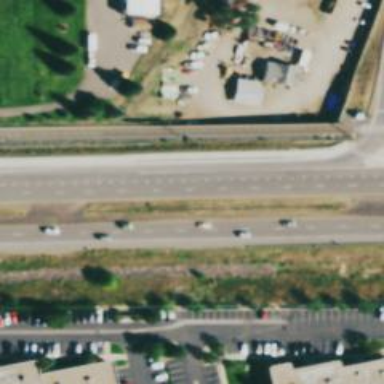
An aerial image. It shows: This image shows trunk highway that functions as expressway.